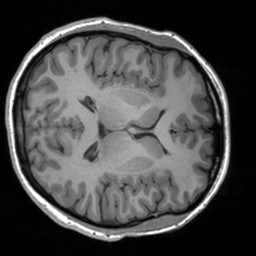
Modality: T1w
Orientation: axial
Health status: healthy
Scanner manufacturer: siemens
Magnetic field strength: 3 T
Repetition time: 1.9 s
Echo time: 0.00226 s